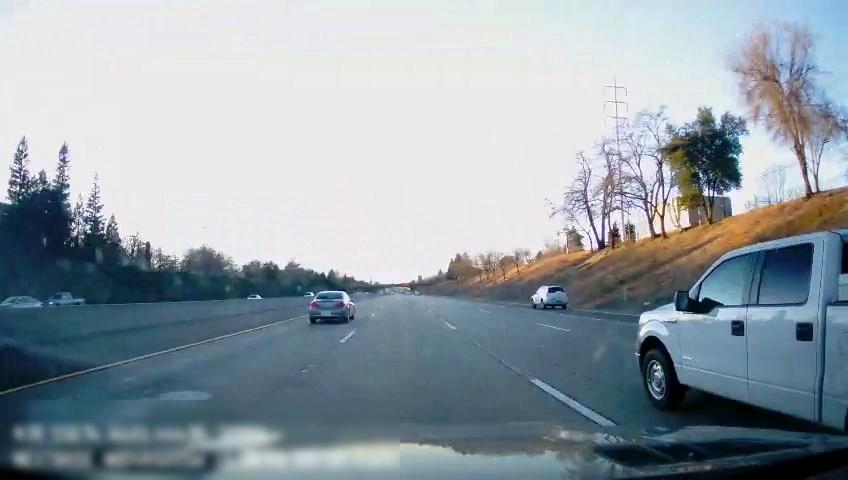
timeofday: Day
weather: Sunny
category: Drivable Space
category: Vehicles | Truck
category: Vehicles | Truck
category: Vehicles | Car
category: Vehicles | Car
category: Vehicles | SUV
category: Vehicles | Car
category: Vehicles | SUV
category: Lanes | Alternate Lane
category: Lanes | Current Lane
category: Lanes | Current Lane
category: Lanes | Alternate Lane
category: Lanes | Alternate Lane